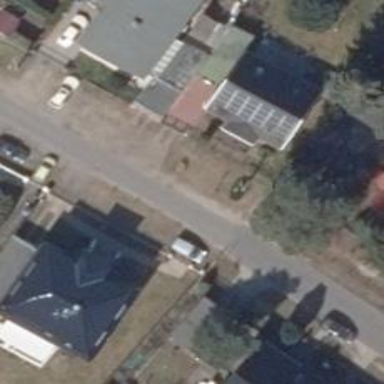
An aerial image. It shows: Smooth asphalt road in residential area.